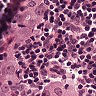
Metastatic tissue present: yes